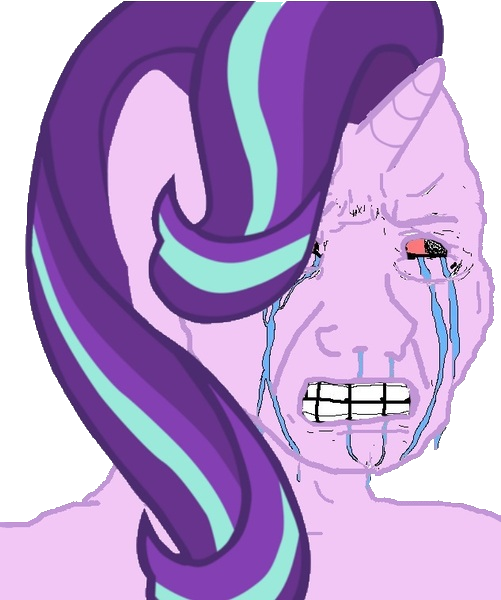
Label: 5_Crying_Wojak